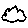
Label: cloud